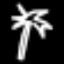
Label: palm tree